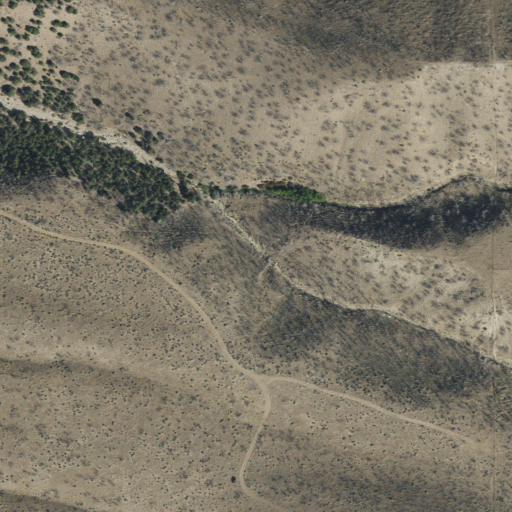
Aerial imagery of valley in Utah named Big Granite Canyon containing grassland, shrub, and evergreen forest